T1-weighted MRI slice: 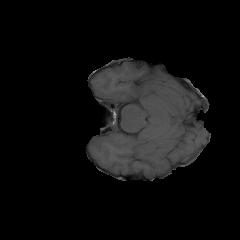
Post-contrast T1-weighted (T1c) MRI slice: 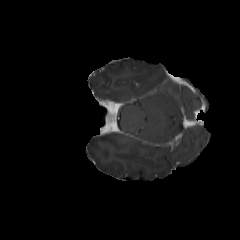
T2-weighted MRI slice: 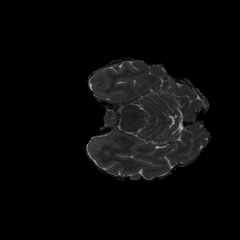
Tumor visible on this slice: no